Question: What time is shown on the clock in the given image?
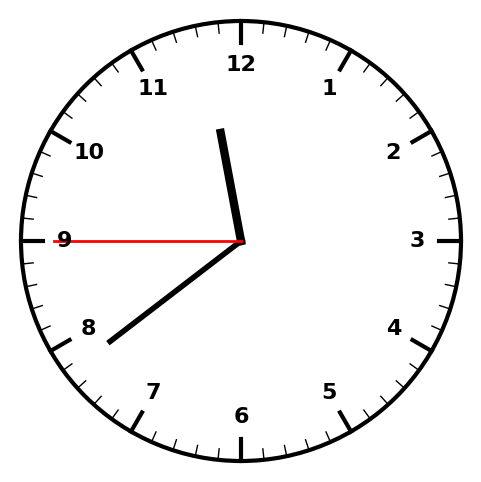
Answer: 11:38:45